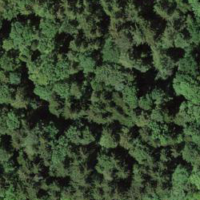
EUNIS habitat code: 44
Species observed at this site:
Lamium galeobdolon
Filipendula ulmaria